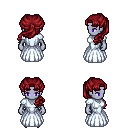
a pixel art fantasy rpg character, female body template, dark elf, purple skin, underdress, gold greaves, brunette princess hairstyle, metal boots, four views (front, back, left, right), 2x2 character sprite sheet, small pixel art, hard edges, no anti-aliasing